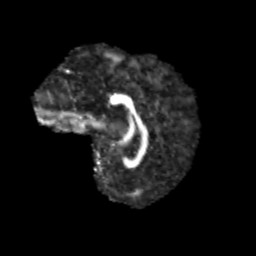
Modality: FA
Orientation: sagittal
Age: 10
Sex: female
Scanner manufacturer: siemens
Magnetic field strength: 3 T
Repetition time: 3.8 s
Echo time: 0.07 s